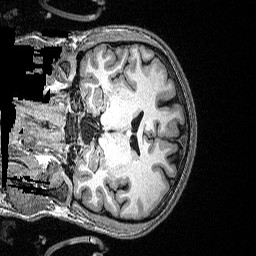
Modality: T1w
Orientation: coronal
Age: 32
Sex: male
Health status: healthy
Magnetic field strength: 3 T
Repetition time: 2.53 s
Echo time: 0.00331 s